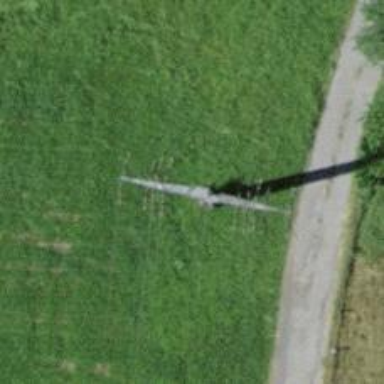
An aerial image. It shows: Power line in the image.